Interaction volume radius: 10 \u00c5
Interaction volume height: 45 \u00c5
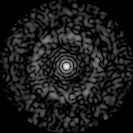
Disorder parameter: 0.8402